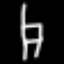
Label: chair